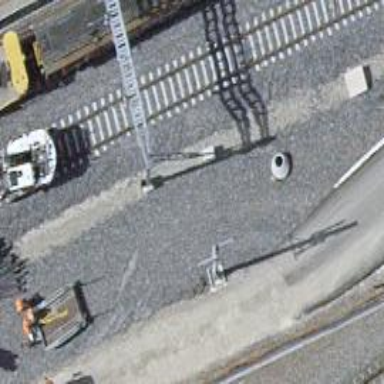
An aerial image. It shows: Single railway track with electrification through contact line.